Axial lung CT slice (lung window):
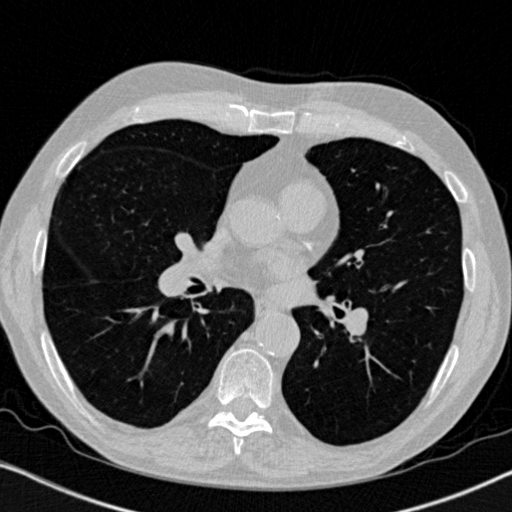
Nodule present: no